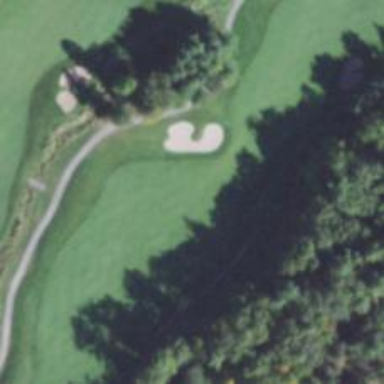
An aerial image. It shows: Golf hole.